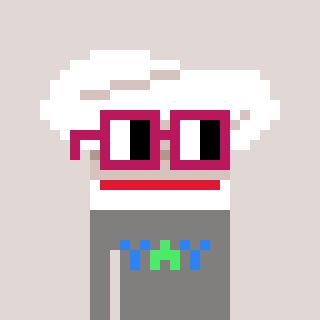
a pixel art character with square dark red glasses, a chef hat-shaped head and a bluegrey-colored body on a warm background